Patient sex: M
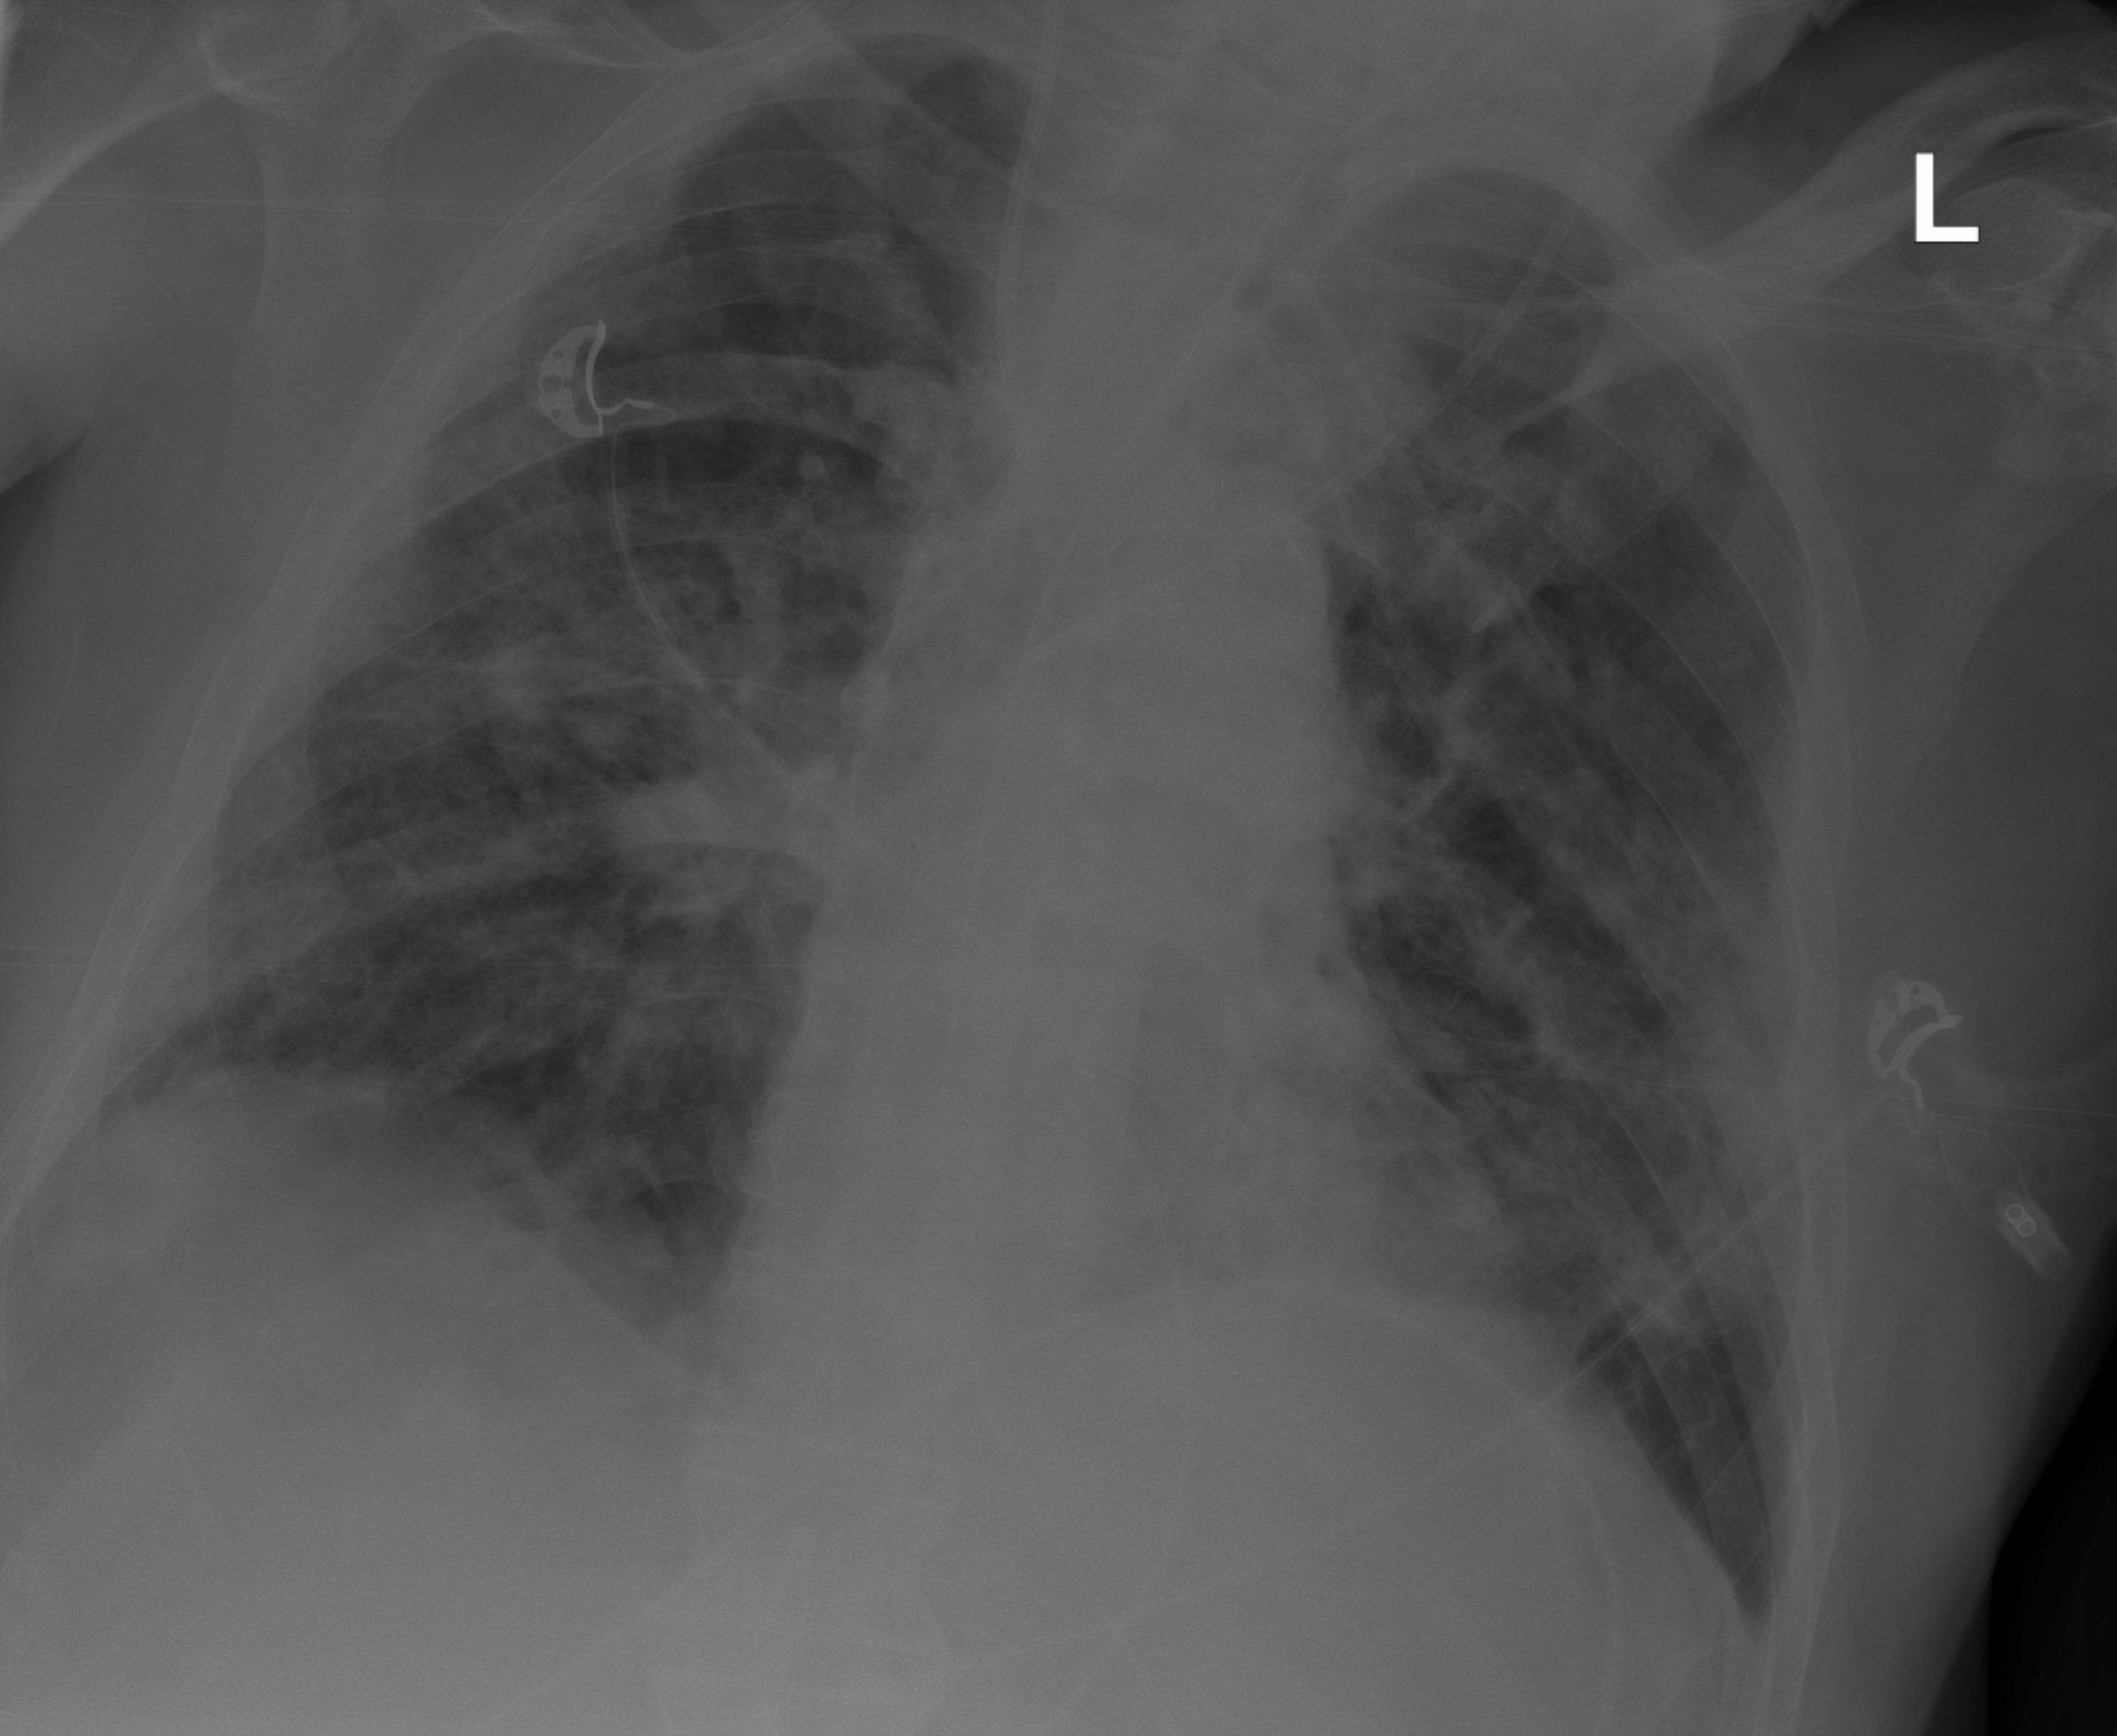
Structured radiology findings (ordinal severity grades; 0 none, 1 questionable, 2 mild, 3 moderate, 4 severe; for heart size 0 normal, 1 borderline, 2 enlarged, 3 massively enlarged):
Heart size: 2
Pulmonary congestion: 0
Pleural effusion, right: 0
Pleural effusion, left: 0
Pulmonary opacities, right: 3
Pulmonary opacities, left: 3
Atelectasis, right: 2
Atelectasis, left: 2